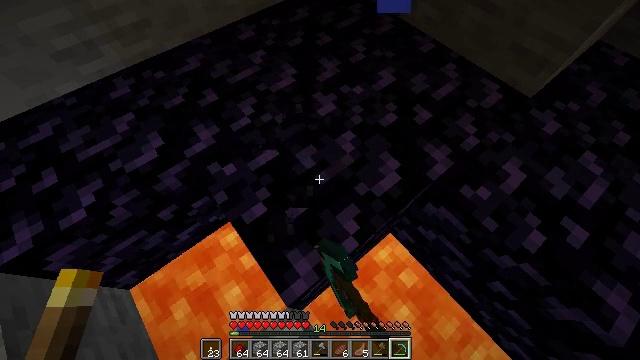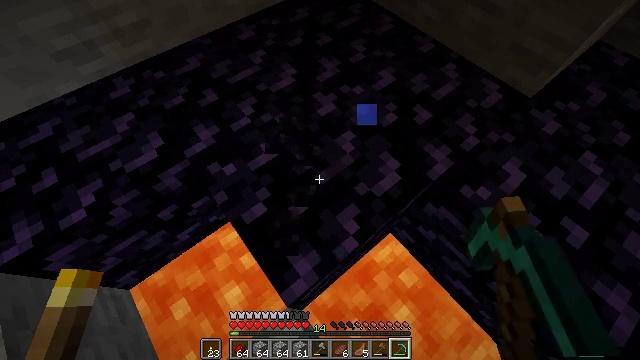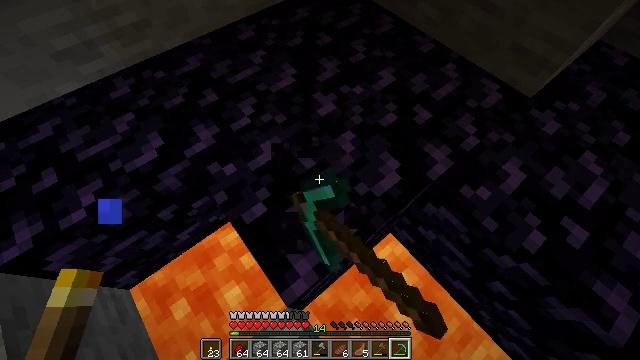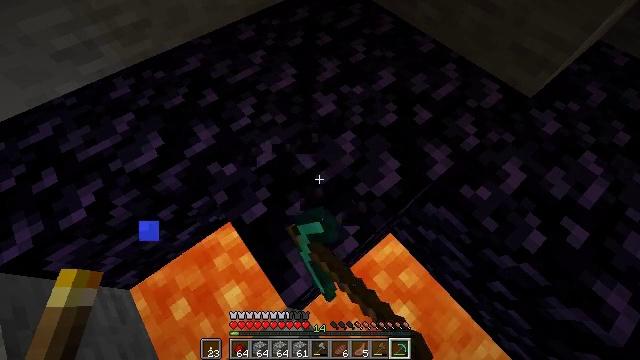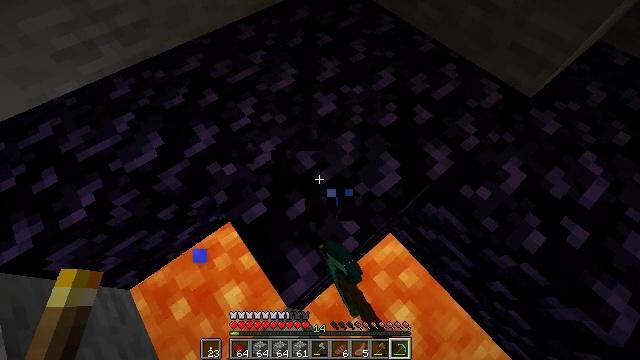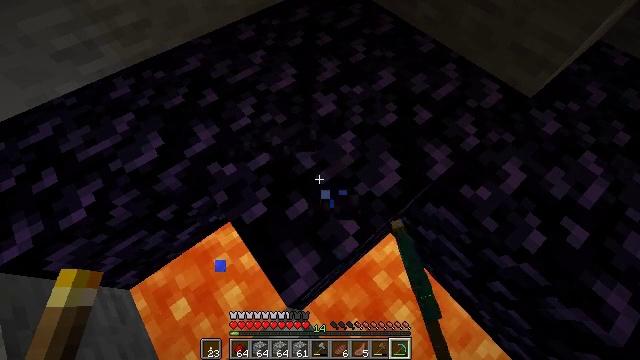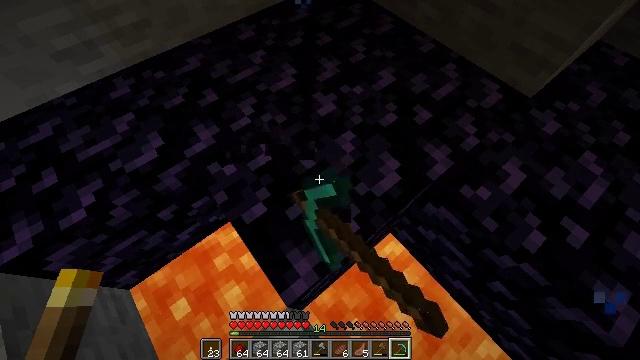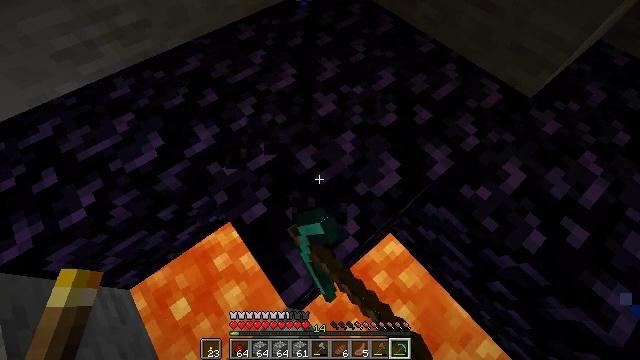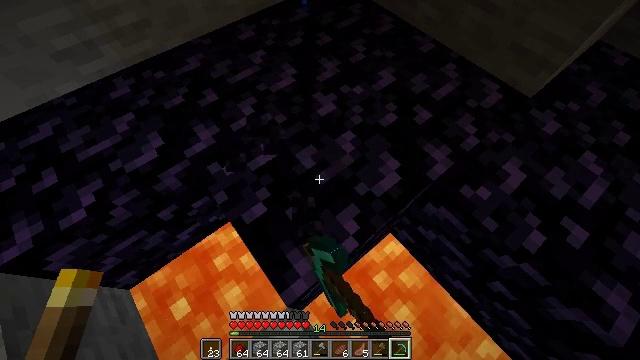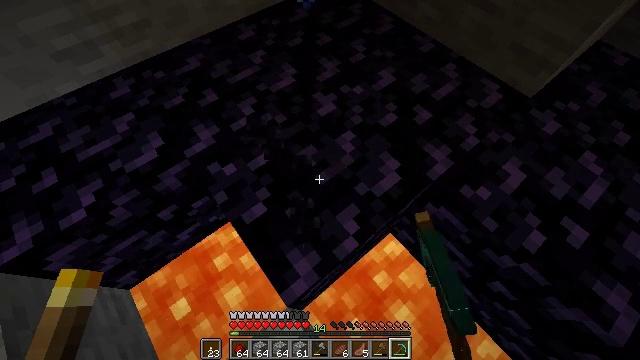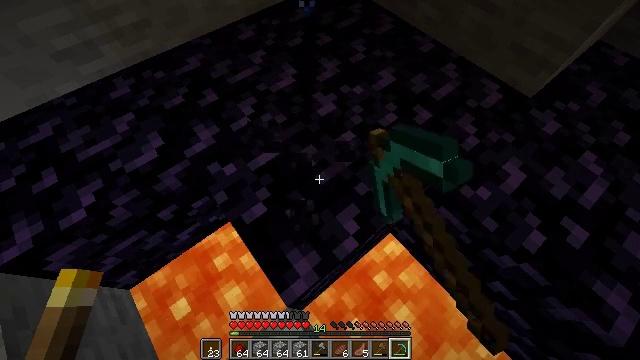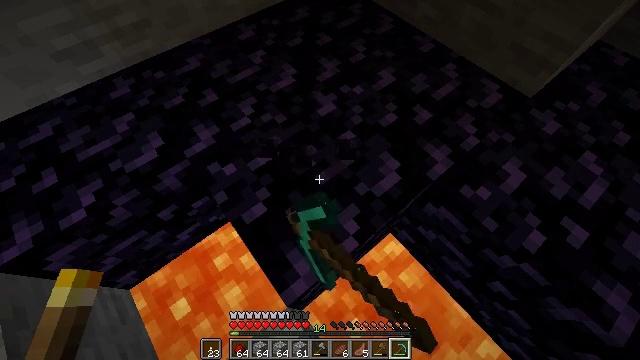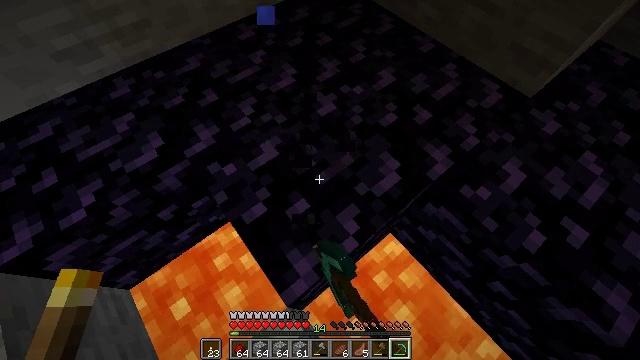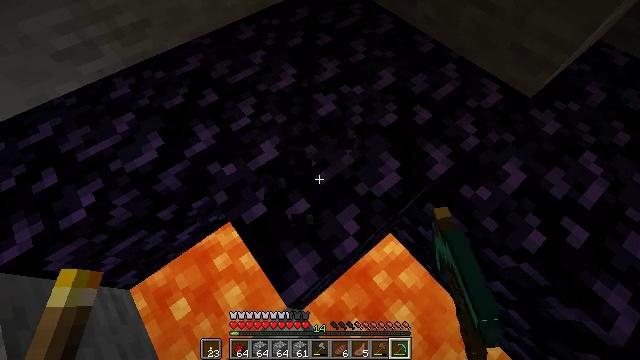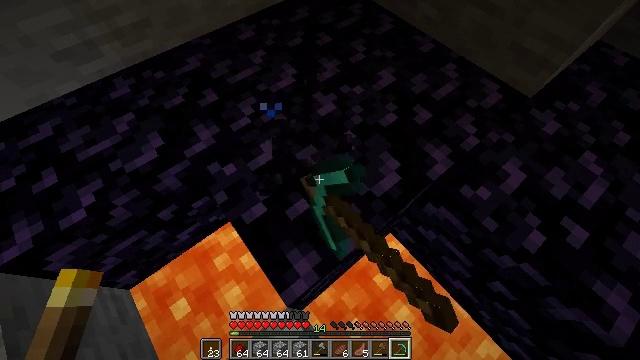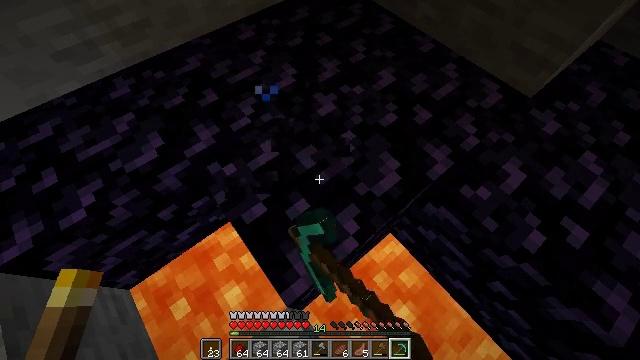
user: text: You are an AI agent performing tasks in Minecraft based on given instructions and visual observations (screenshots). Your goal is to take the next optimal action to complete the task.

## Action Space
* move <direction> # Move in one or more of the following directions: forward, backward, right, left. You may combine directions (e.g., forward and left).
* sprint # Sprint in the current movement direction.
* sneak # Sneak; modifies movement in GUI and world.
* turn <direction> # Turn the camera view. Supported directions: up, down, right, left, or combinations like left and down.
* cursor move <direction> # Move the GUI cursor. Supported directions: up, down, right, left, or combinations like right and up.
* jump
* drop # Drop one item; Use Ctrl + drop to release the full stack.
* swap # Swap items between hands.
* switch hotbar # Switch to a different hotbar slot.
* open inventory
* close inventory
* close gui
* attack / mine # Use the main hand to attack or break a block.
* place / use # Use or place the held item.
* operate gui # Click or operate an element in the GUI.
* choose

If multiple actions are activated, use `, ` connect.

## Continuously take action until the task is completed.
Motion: motion action
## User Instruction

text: Mine the tough obsidian.
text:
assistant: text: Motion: sneak, attack / mine
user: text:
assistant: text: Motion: sneak, attack / mine
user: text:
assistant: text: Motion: sneak, attack / mine
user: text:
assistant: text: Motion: sneak, attack / mine
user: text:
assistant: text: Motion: sneak, attack / mine
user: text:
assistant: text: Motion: sneak, attack / mine
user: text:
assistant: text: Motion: sneak, attack / mine
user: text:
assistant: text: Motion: sneak, attack / mine
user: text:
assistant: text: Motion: sneak, attack / mine
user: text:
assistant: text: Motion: sneak, attack / mine
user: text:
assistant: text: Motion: sneak, attack / mine
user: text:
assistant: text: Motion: sneak, attack / mine
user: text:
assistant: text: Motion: sneak, attack / mine
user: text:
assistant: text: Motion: sneak, attack / mine
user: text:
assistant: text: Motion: sneak, attack / mine
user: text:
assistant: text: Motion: sneak, attack / mine
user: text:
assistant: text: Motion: sneak, attack / mine
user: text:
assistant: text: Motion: sneak, attack / mine
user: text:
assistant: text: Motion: sneak, attack / mine
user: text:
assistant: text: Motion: sneak, attack / mine
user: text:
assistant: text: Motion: sneak, attack / mine
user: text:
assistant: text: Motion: sneak, attack / mine
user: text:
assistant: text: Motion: sneak, attack / mine
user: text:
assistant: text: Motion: sneak, attack / mine
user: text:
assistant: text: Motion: sneak, attack / mine
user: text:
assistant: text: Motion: sneak, attack / mine
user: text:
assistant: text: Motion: sneak, attack / mine
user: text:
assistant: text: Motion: sneak, attack / mine
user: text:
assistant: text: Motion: sneak, attack / mine
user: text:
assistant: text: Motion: sneak, attack / mine